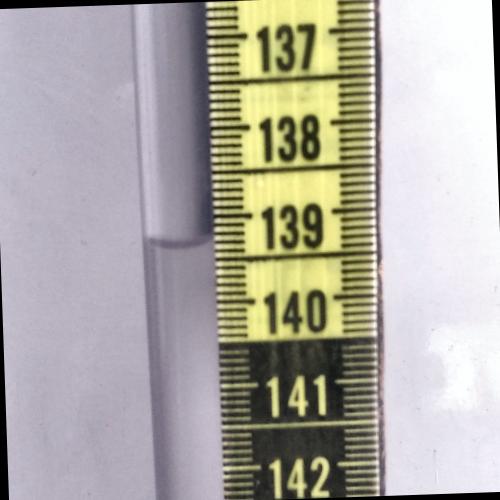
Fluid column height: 139.3 cm